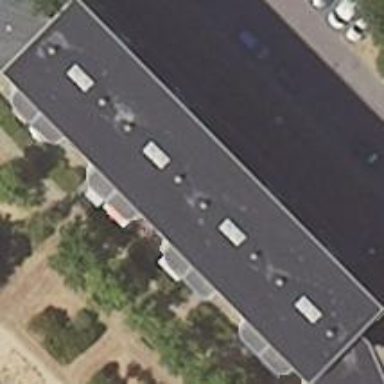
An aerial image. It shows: Apartment building with flat gray roof.